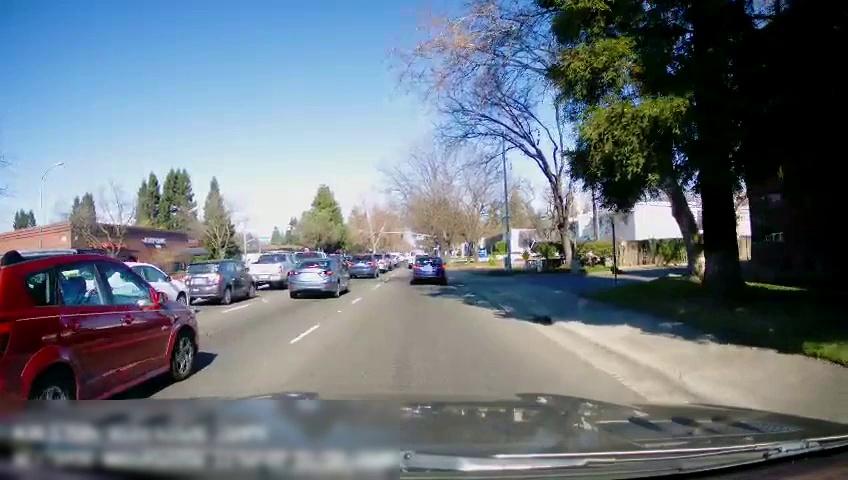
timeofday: Day
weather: Sunny
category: Drivable Space
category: Vehicles | Car
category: Vehicles | Car
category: Vehicles | Car
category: Vehicles | SUV
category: Vehicles | Car
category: Vehicles | Car
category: Vehicles | Car
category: Vehicles | Car
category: Vehicles | Car
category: Vehicles | Truck
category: Vehicles | SUV
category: Vehicles | Car
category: Lanes | Current Lane
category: Lanes | Alternate Lane